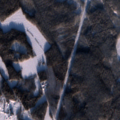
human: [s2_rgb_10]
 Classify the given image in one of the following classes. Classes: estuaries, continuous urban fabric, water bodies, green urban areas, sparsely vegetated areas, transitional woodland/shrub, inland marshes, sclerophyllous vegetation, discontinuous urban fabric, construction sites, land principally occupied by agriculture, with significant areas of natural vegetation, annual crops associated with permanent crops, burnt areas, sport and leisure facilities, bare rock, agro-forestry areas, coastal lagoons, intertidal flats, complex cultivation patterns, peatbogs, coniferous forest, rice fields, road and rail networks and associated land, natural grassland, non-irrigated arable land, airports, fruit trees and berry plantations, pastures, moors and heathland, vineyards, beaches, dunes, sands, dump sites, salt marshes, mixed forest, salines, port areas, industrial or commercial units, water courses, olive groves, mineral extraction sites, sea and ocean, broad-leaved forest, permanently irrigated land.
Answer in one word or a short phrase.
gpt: land principally occupied by agriculture, with significant areas of natural vegetation, coniferous forest, mixed forest, transitional woodland/shrub